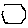
Label: hexagon